Field crop: maize
Growth stage: 2
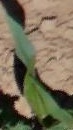
Species: maize